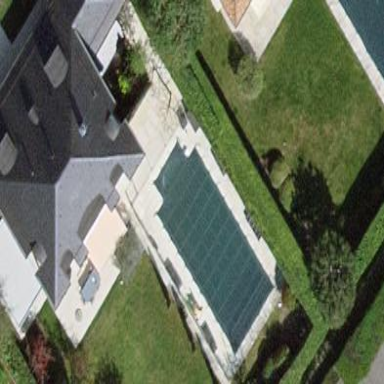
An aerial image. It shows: Swimming pool located in leisure land.